Question: Hello In my project i have to implement a new layout page from an existing Html file.How to implement it?i know how to do it in Asp.net master page..But that way is not working here ..Here am attaching my Logic.Then you can understand what am expecting..

I have all the html and css code for the same.
I want to know where to start and How?
'''
<!DOCTYPE html>
<html>
<head>
<title>@ViewBag.Title</title>
<link href="@Url.Content("~/Content/bootstrap.css")" rel="stylesheet" type="text/css" />
<link href="@Url.Content("~/Content/font-alpona.css")" rel="stylesheet" type="text/css" />
<link href="@Url.Content("~/Content/prettify.css")" rel="stylesheet" type="text/css" />
<link href="@Url.Content("~/Content/responsive-tables.css")" rel="stylesheet" type="text/css" />
<link href="@Url.Content("~/Content/styles.css.css")" rel="stylesheet" type="text/css" />
<link href="@Url.Content("~/Content/bootstrap-reset.css.css")" rel="stylesheet" type="text/css" />
<script src="@Url.Content("~/Scripts/jquery.js")" type="text/javascript"></script>
</head>
<body>
<div class="main-wrapper">
<div class="scroll-top">
<a href="#" class="tip-top" title="Go Top"><i class="icon-arrow-up"></i></a>
</div>
<!-- TOP BAR -->
<div class="top-bar">
<div class="container">
<div class="row">
<div class="col-sm-4 col-md-4">
<a href="#" class="left-toggle"><i class="icon-menu-2 "></i></a>
<!-- LOGO -->
<div class="branding">
<a href="index.html"><img src="images/alpona-logo.png" alt="Alpona Logo"></a>
</div>
</div>
<div class="col-sm-4 col-md-4 responsive-notification-mnu">
<ul class="notification-bar">
<li class="dropdown"><a href="#" class="dropdown-toggle" data-toggle="dropdown"><i class="icon-bell"></i></a>
<div class="dropdown-menu">
<div class="dropdown-head">
<h6>You have 10 new notifications</h6>
</div>
<ul class="notification-list">
<li><a href="#" class="clearfix"><i class="icon-star blue"></i><span class="notification-intro">Donec pretium enim vel nisl viverra posuere.<span class="notification-time">8 min ago</span></span></a></li>
<li><a href="#" class="clearfix"><i class=" icon-bell orange"></i><span class="notification-intro">Vestibulum viverra magna vitae dui volutpat dapibus. <span class="notification-time">3 hours ago</span></span></a></li>
<li><a href="#" class="clearfix"><i class=" icon-bolt brown"></i><span class="notification-intro">Fusce eget ipsum in odio consectetur condimentum et id nisl.<span class="notification-time">5 hours ago</span></span></a></li>
<li><a href="#" class="clearfix"><i class=" icon-ok-sign green"></i><span class="notification-intro">Mauris fringilla metus in mauris molestie tempor <span class="notification-time">8 hours ago</span></span></a></li>
</ul>
<div class="action-btn">
<button class="btn btn-block">View All</button>
</div>
</div>
</li>
<li class="dropdown"><a href="#" class="dropdown-toggle" data-toggle="dropdown"><span class="count-noty">12</span><i class="icon-envelop-opened"></i></a>
<div class="dropdown-menu">
<div class="dropdown-head">
<h6>You have 32 new messages</h6>
</div>
<ul class="msg-list">
<li class="clearfix"><a href="#"><span class="dropdown-thumb"><img width="40" height="40" alt="Avatar" src="images/avatar-40x40/binjal.png"></span><span><i>binjal</i> is posted an article. lacus est congue... </span><span class="notification-meta"> 12 hours ago </span></a></li>
<li class="clearfix"><a href="#"><span class="dropdown-thumb"><img width="40" height="40" alt="Avatar" src="images/avatar-40x40/sharmin.png"></span><span><i>sharmin</i> is posted an article. lacus est congue... </span><span class="notification-meta"> 12 hours ago </span></a></li>
<li class="clearfix"><a href="#"><span class="dropdown-thumb"><img width="40" height="40" alt="Avatar" src="images/avatar-40x40/shusi.png"></span><span><i>shusi</i> is posted an article. lacus est congue... </span><span class="notification-meta"> 12 hours ago </span></a></li>
<li class="clearfix"><a href="#"><span class="dropdown-thumb"><img width="40" height="40" alt="Avatar" src="images/avatar-40x40/jamjam.png"></span><span><i>jamjam</i> is posted an article. lacus est congue... </span><span class="notification-meta"> 12 hours ago </span></a></li>
<li class="clearfix"><a href="#"><span class="dropdown-thumb"><img width="40" height="40" alt="Avatar" src="images/avatar-40x40/sinha.png"></span><span><i>sinha</i> is posted an article. lacus est congue... </span><span class="notification-meta"> 12 hours ago </span></a></li>
</ul>
<div class="action-btn">
<button class="btn btn-block">View All</button>
</div>
</div>
</li>
</ul>
</div>
<div class="col-sm-4 col-md-4 clearfix responsive-log-mnu">
<!-- ADMIN DRODOWN MENU -->
<div class="loged-nav pull-right">
<ul class="clearfix">
<li class="log-nav dropdown pull-right"><a class="dropdown-toggle clearfix" data-toggle="dropdown">
<span class="pull-left loged-user-name">Sharmin Sultana</span><span class="logged-user-thumb pull-right"><img class="img-circle" src="images/admin-avatar.jpg" alt="Admin"></span></a>
<div class="dropdown-menu">
<ul class="pull-right">
<li><a href="#">kjamanebr@gmail.com</a></li>
<li><a href="#">Edit Profile</a></li>
<li><a href="#">Inbox</a></li>
<li class="divider"></li>
<li><a href="#" class="logout-link"><i class="icon-lock-3"></i> Logout</a></li>
</ul>
</div>
</li>
</ul>
</div>
</div>
</div>
</div>
</div>
<!-- LEFT BAR -->
<div class="left-bar merge-left">
<!-- SEARCH BAR -->
<div class="search-bar">
<div class="input-group">
<input type="text" class="form-control">
<span class="input-group-btn">
<button class="btn btn-default" type="button"><i class="icon-search"></i></button>
</span>
</div>
</div>
<!-- LEFT NAV -->
<div class="left-nav">
<ul class="side-navigation accordion" id="nav-accordion">
<li><a href="index.html"><i class="icon-home"></i> Home</a></li>
<li><a href="#"><i class="icon-list-alt"></i>Forms</a>
<ul>
<li><a href="form-elements.html"><i class="icon-double-angle-right"></i>All Form Elements</a></li>
<li><a href="extended-form-elements.html"><i class="icon-double-angle-right"></i> Extended Form Elements <span class="nav-instruction"> Lots of plugins is used here</span></a></li>
<li><a href="form-validation.html"><i class="icon-double-angle-right"></i>Form Validation</a></li>
<li><a href="form-wizard.html"><i class="icon-double-angle-right"></i>Stepy Form</a></li>
</ul>
</li>
<li><a href="#"><i class="icon-table-2"></i>Tables</a>
<ul>
<li><a href="basic-table.html"><i class="icon-double-angle-right"></i> Basic Tables <span class="nav-instruction"> This is an instruction</span></a></li>
<li><a href="table-themes.html"><i class="icon-double-angle-right"></i> Tables-Theme</a></li>
<li><a href="data-tables.html"><i class="icon-double-angle-right"></i> Data Tables</a></li>
</ul>
</li>
<li><a href="#"><i class="icon-columns"></i> Grid/Portlets</a>
<ul>
<li><a href="boxy-grids-porlets.html"><i class="icon-double-angle-right"></i> Boxy Grid/Portlets <span class="nav-instruction"> This is an instruction</span></a></li>
<li><a href="non-boxy-grids-porlets.html"><i class="icon-double-angle-right"></i> Non Boxy Grid/Portlets</a></li>
</ul>
</li>
<li><a href="#"><i class="icon-laptop"></i> Layout &AMP; Dashboard</a>
<ul>
<li><a href="blank-layout.html"><i class="icon-double-angle-right"></i> Blank Layout <span class="nav-instruction"> This is an instruction</span></a></li>
<li><a href="fixed-topbar.html"><i class="icon-double-angle-right"></i> Fixed Topbar</a></li>
<li><a href="fixed-leftbar.html"><i class="icon-double-angle-right"></i> Fixed Leftbar</a></li>
<li><a href="top-dropdown-menu.html"><i class="icon-double-angle-right"></i> Top Dropdown Menu</a></li>
<li><a href="no-sidebar.html"><i class="icon-double-angle-right"></i> No Sidebar</a></li>
</ul>
</li>
<li><a href="#"><i class="icon-font"></i> Typography</a>
<ul>
<li><a href="typography-boxy.html"><i class="icon-double-angle-right"></i> Boxy Typography <span class="nav-instruction"> This is an instruction</span></a></li>
<li><a href="typography-non-boxy.html"><i class="icon-double-angle-right"></i> Non Boxy Typography</a></li>
</ul>
</li>
<li><a href="#"><i class="icon-cord"></i> UI Elements</a>
<ul>
<li><a href="bootstrap-ui.html"><i class="icon-double-angle-right"></i> Bootstrap UI <span class="nav-instruction"> This is an instruction</span></a></li>
<li><a href="jquery-ui.html"><i class="icon-double-angle-right"></i> jQuery UI</a></li>
<li><a href="extended-ui-elements.html"><i class="icon-double-angle-right"></i> Extended Elements<span class="nav-instruction"> More Cool UI elements plugins </span></a></li>
</ul>
</li>
<li><a href="#"><i class="icon-tools"></i> Components &AMP; Plugins</a>
<ul>
<li><a href="buttons-icons.html"><i class="icon-double-angle-right"></i> Buttons &AMP; Icons</a></li>
<li><a href="wysiwyg.html"><i class="icon-double-angle-right"></i> WYSIWYG Text Editor</a></li>
<li><a href="calendar.html"><i class="icon-double-angle-right"></i> Calendar</a></li>
<li><a href="flot-chart.html"><i class="icon-double-angle-right"></i> Flot Chart</a></li>
<li><a href="google-chart.html"><i class="icon-double-angle-right"></i> Google Chart</a></li>
</ul>
</li>
<li><a href="#"><i class="icon-files"></i> Example Pages</a>
<ul>
<li><a href="content-post.html"><i class="icon-double-angle-right"></i> Content Post</a></li>
<li><a href="login.html"><i class="icon-double-angle-right"></i> Login</a></li>
<li><a href="product-list.html"><i class="icon-double-angle-right"></i> Products List</a></li>
<li><a href="gallery.html"><i class="icon-double-angle-right"></i> Gallery Page</a></li>
<li><a href="search-page.html"><i class="icon-double-angle-right"></i> Search Page</a></li>
<li><a href="error-page.html"><i class="icon-double-angle-right"></i> Error Page</a></li>
<li><a href="invoice-page.html"><i class="icon-double-angle-right"></i> Invoice</a></li>
</ul>
</li>
</ul>
</div>
</div>
</div>
<div>
@RenderBody()
</div>
</body>
</html>
'''
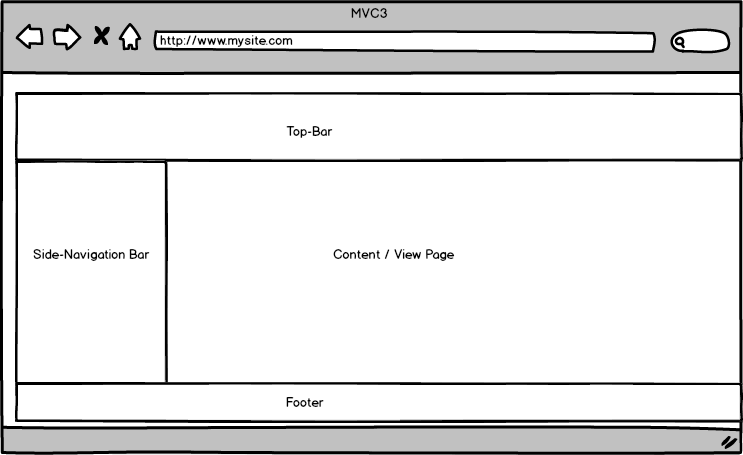
Answer: Check out the <URL>!
The last part of that tutorial describes how design the layout to include partial views using the Html.RenderAction() method. Also see the Html.RenderSection() method.
the basic concept is:
'''
<body>
<div id=maincontainer>
<div id=topsection>
<div class=topbar>
Top Bar
</div>
<div class="nav">
<ul><li>Home</li></ul>
</div>
</div>
<div id="sidebar">
<b>Side bar</b>
</div>
<div id=contentwrapper>
<div id=contentcolumn>
<div class=body>
@RenderBody()
</div>
</div>
</div>
<div id=footer>Footer</div>
</div>
'''
'